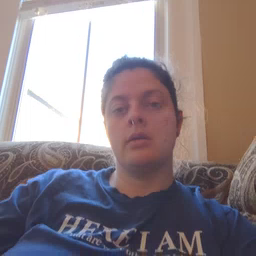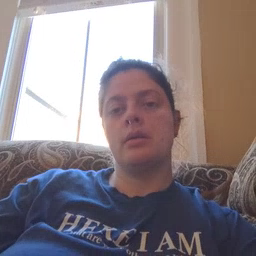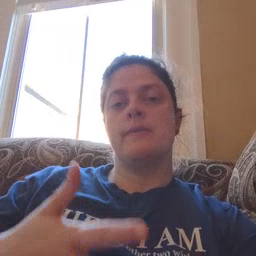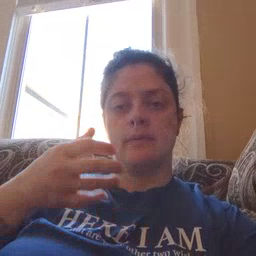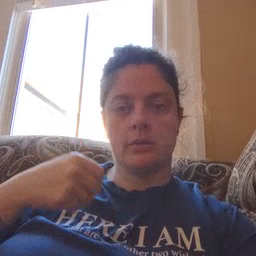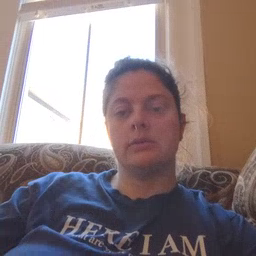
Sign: fast